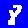
Digit: 8